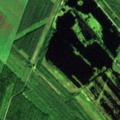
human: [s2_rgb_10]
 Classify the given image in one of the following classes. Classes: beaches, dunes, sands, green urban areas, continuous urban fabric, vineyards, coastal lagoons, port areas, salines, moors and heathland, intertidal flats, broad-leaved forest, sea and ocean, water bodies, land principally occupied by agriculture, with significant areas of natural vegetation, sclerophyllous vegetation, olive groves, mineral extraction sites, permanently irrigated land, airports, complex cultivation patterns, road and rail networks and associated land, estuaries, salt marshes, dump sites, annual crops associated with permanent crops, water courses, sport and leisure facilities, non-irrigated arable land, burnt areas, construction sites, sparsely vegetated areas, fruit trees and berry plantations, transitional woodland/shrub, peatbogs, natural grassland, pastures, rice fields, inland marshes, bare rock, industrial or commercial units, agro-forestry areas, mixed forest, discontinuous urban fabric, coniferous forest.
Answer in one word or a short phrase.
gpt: non-irrigated arable land, broad-leaved forest, mixed forest, water bodies